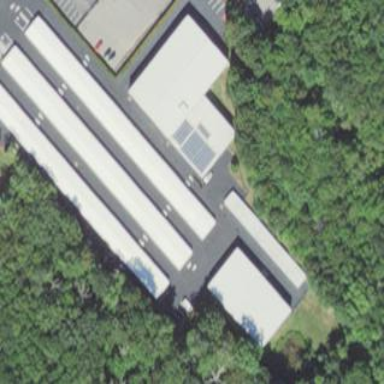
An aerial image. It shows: Commercial building.